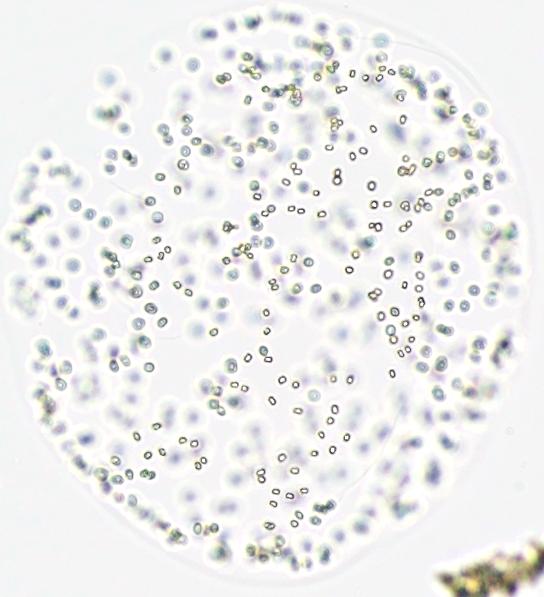
Label: Phaeocystis